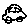
Label: car